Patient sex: M
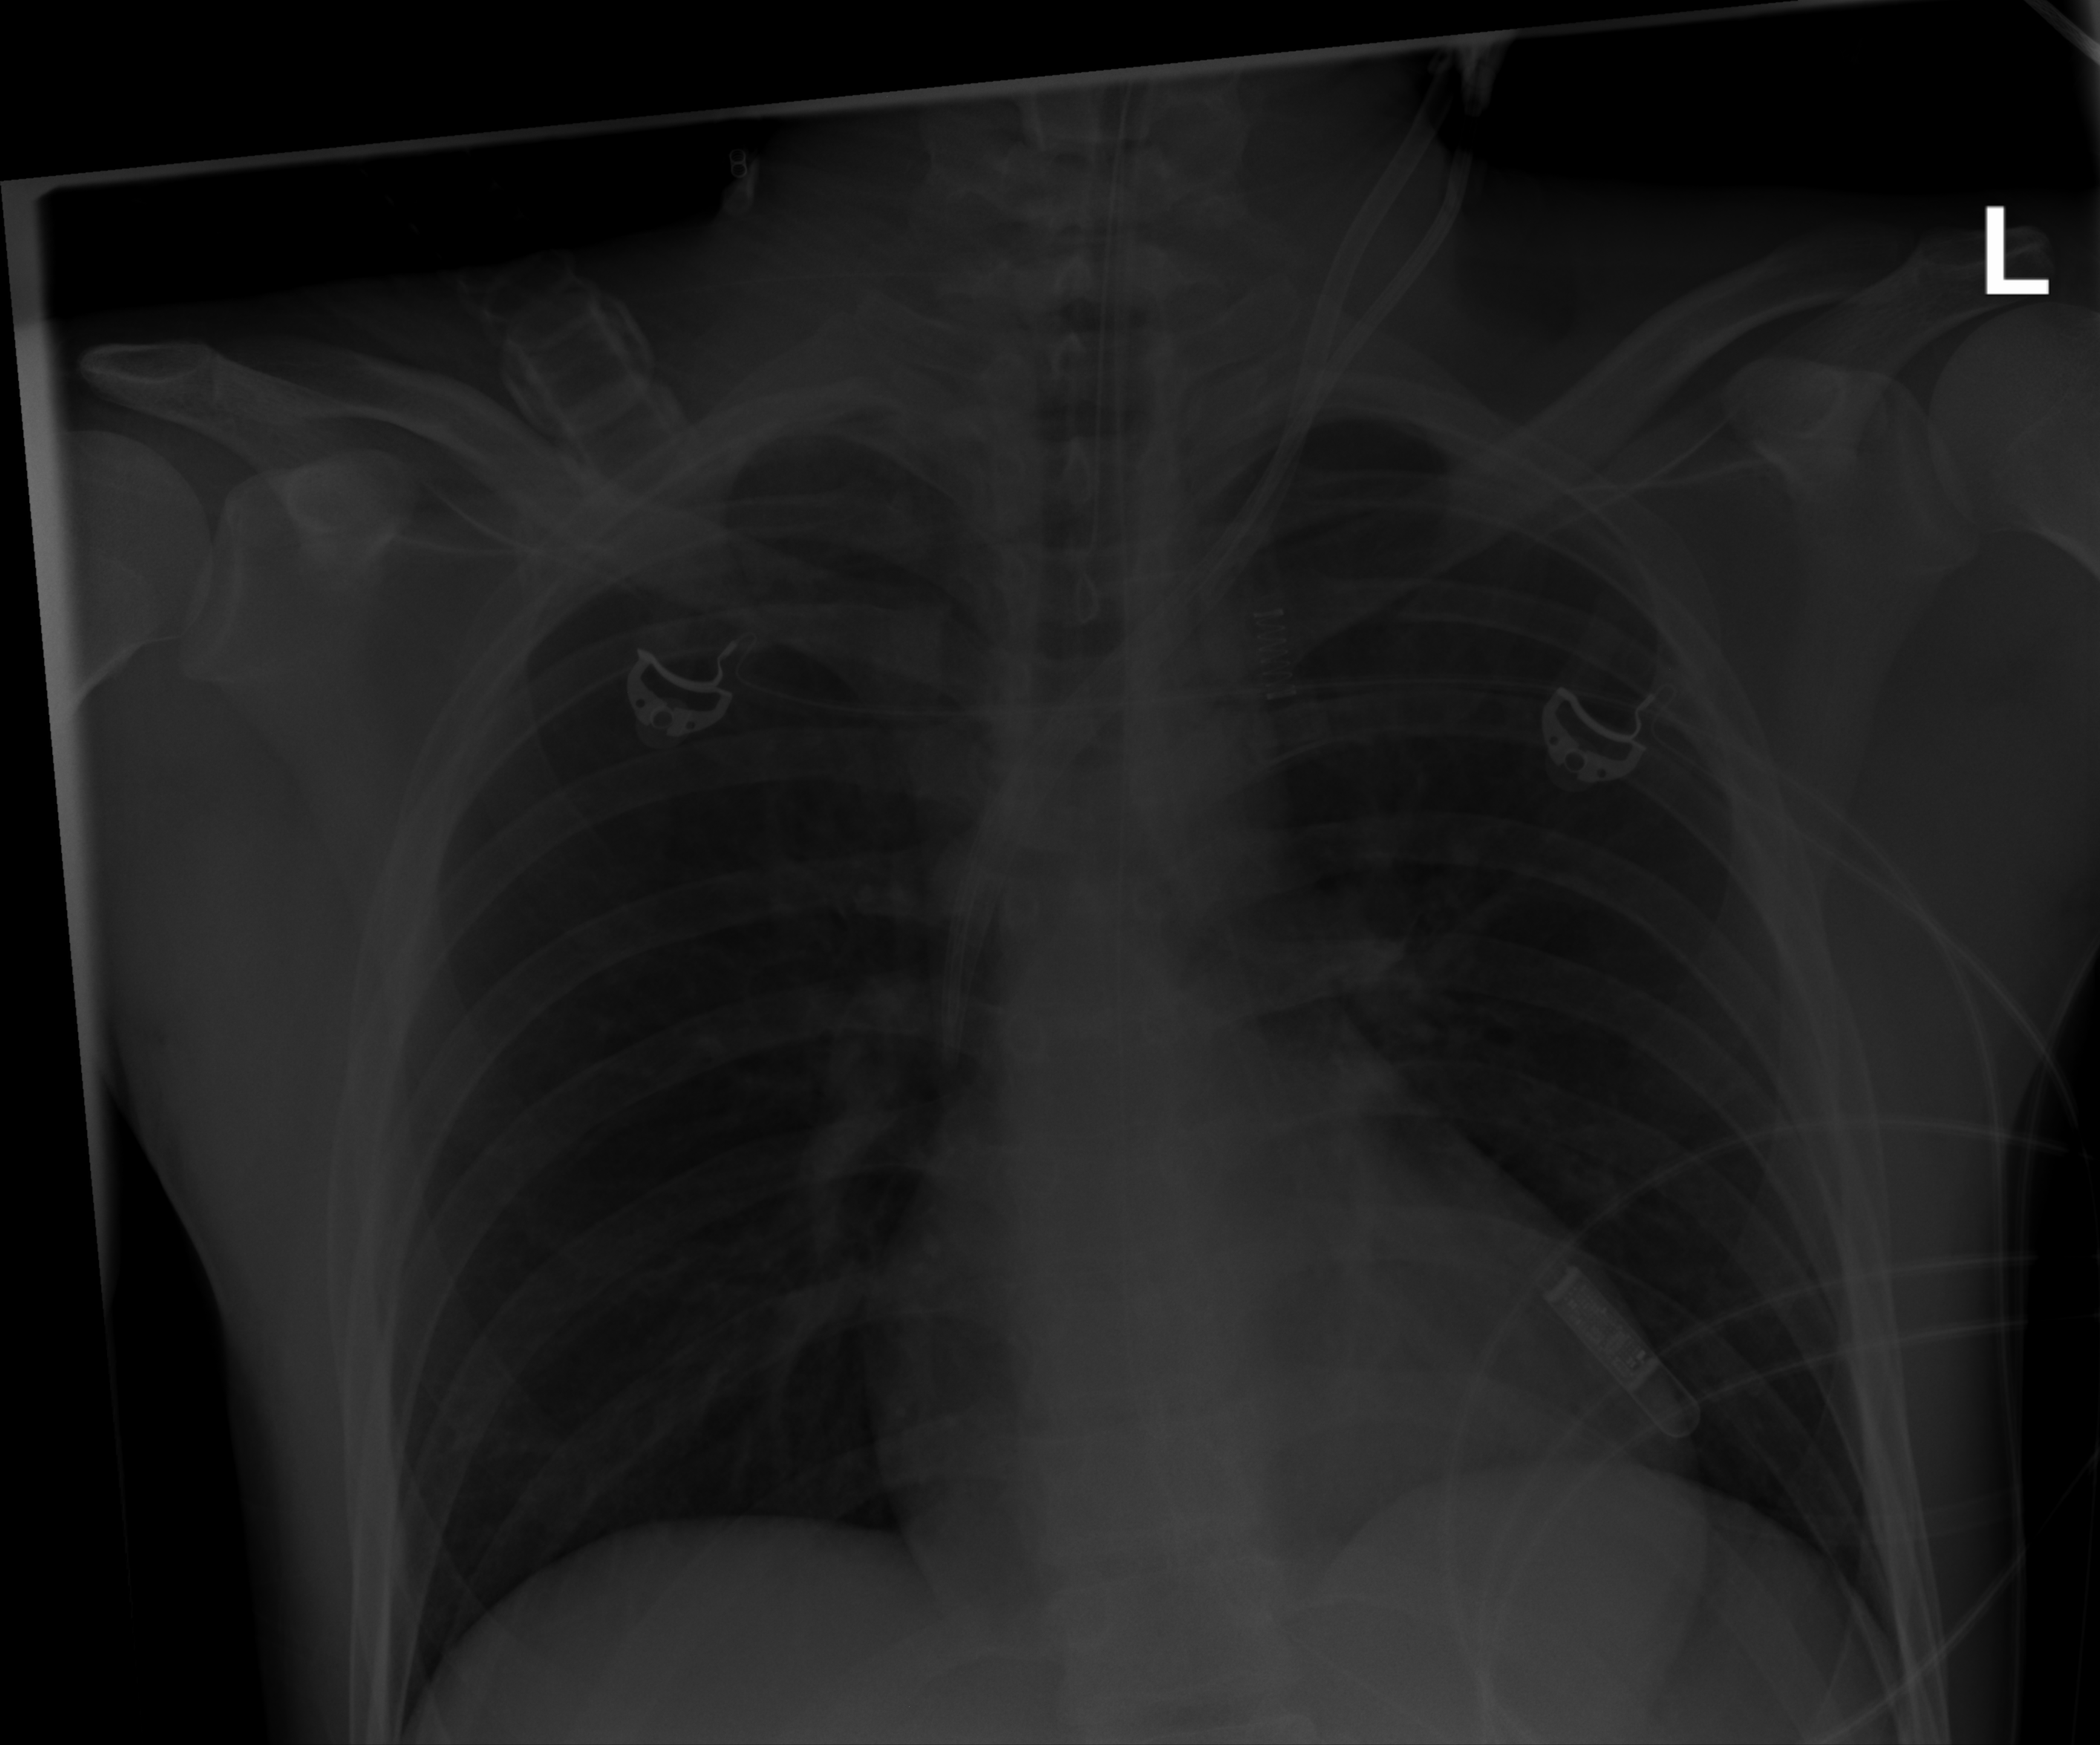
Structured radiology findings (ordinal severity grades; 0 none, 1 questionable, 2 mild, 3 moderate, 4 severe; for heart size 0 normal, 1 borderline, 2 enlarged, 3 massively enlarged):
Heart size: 0
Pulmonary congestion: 0
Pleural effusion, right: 0
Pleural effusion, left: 0
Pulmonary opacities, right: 0
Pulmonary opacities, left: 0
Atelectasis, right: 0
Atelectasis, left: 0